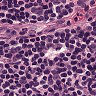
Metastatic tissue present: no